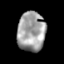
Tissue: skin
Cell type: Epithelial cells
Senescence score: 0.2803
Nuclear area (px): 1077
Mean DAPI intensity: 160.76